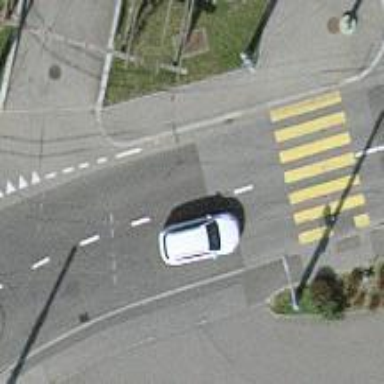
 there is sidewalk. The road has trolley wire and lane markings."